Question: So I'm trying to display multiple angular gauges, and one works fine but the other displays 0.

(I have changed the div number)
Here's the code i'm running...
Thanks ! :)
'''
<script>
var gaugeChart = AmCharts.makeChart( "chartdiv14", {
"type": "gauge",
"theme": "dark",
"axes": [ {
"axisThickness": 1,
"axisAlpha": 0.2,
"tickAlpha": 0.2,
"valueInterval": 20,
"bands": [ {
"color": "#ff0000",
"endValue": 65,
"startValue": 0
}, {
"color": "#f5faf9",
"endValue": 120,
"startValue": 65
}, {
"color": "#84b761",
"endValue": 300,
"innerRadius": "95%",
"startValue": 120
} ],
"bottomText": "0 km/h",
"bottomTextYOffset": -20,
"startValue": -80,
"endValue": 300
} ],
"arrows": [ {} ],
"export": {
"enabled": false
}
} );
setInterval( randomValue, 100 );
// set random value
function randomValue() {
var value3 = Math.round(-4 + Math.random() );
var value4 = -4;
if ( gaugeChart ) {
if ( gaugeChart.arrows ) {
if ( gaugeChart.arrows[ 0 ] ) {
if ( gaugeChart.arrows[ 0 ].setValue ) {
gaugeChart.arrows[ 0 ].setValue( value3 );
gaugeChart.axes[ 0 ].setBottomText( value4 + " subs yesterday" );
}
}
}
}
}
</script>
<script>
var gaugeChart = AmCharts.makeChart( "chartdiv13", {
"type": "gauge",
"theme": "dark",
"axes": [ {
"axisThickness": 1,
"axisAlpha": 0.2,
"tickAlpha": 0.2,
"valueInterval": 20,
"bands": [ {
"color": "#ff0000",
"endValue": 65,
"startValue": 0
}, {
"color": "#f5faf9",
"endValue": 120,
"startValue": 65
}, {
"color": "#84b761",
"endValue": 300,
"innerRadius": "95%",
"startValue": 120
} ],
"bottomText": "0 km/h",
"bottomTextYOffset": -20,
"endValue": 300
}
],
"arrows": [ {} ],
"export": {
"enabled": false
}
} );
setInterval( randomValue2, 100 );
// set random value
function randomValue2() {
var value1 = Math.round(53 + Math.random() );
var value2 = 53;
if ( gaugeChart ) {
if ( gaugeChart.arrows ) {
if ( gaugeChart.arrows[ 0 ] ) {
if ( gaugeChart.arrows[ 0 ].setValue ) {
gaugeChart.arrows[ 0 ].setValue( value1 );
gaugeChart.axes[ 0 ].setBottomText( value2 + " follows yesterday" );
}
}
}
}
}
</script>
'''
I'm not sure if it's a math conflict or just a syntax error somewhere, and by deleting one the other starts working...
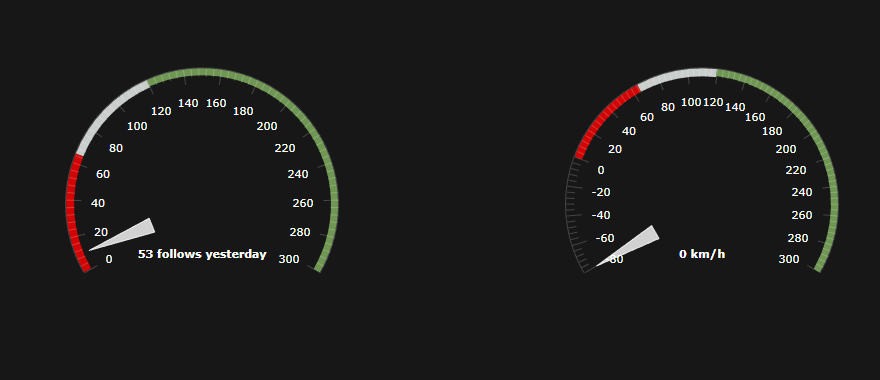
Answer: You need to change the variable in your second gauge chart and also change it in the associated random function. Right now you're using 'gaugeChart' for both return values in AmCharts.makeChart, so the second chart is being used.
'''
var gaugeChart = AmCharts.makeChart("chartdiv14", {
// stuff
});
function randomValue() {
// ...
// variable references should point to gaugeChart
}
// change the name of this variable for this chart
var gaugeChart2 = AmCharts.makeChart("chartdiv13", {
// stuff
});
function randomValue2() {
// ...
// change references to gaugeChart to gaugeChart2 or whatever name you gave it earlier
}
'''
Demo:
'''
var gaugeChart = AmCharts.makeChart( "chartdiv14", {
"type": "gauge",
"theme": "dark",
"axes": [ {
"axisThickness": 1,
"axisAlpha": 0.2,
"tickAlpha": 0.2,
"valueInterval": 20,
"bands": [ {
"color": "#ff0000",
"endValue": 65,
"startValue": 0
}, {
"color": "#f5faf9",
"endValue": 120,
"startValue": 65
}, {
"color": "#84b761",
"endValue": 300,
"innerRadius": "95%",
"startValue": 120
} ],
"bottomText": "0 km/h",
"bottomTextYOffset": -20,
"startValue": -80,
"endValue": 300
} ],
"arrows": [ {} ],
"export": {
"enabled": false
}
} );
setInterval( randomValue, 100 ); //consider setting the values directly in the chart if the value/text is meant to be static instead of calling this every tenth of a second.
// set random value
function randomValue() {
var value3 = Math.round(-4 + Math.random() ); //will always return -4 or -3. Consider removing the random part
var value4 = -4;
if ( gaugeChart ) {
if ( gaugeChart.arrows ) {
if ( gaugeChart.arrows[ 0 ] ) {
if ( gaugeChart.arrows[ 0 ].setValue ) {
gaugeChart.arrows[ 0 ].setValue( value3 );
gaugeChart.axes[ 0 ].setBottomText( value4 + " subs yesterday" );
}
}
}
}
}
var gaugeChart2 = AmCharts.makeChart( "chartdiv13", {
"type": "gauge",
"theme": "dark",
"axes": [ {
"axisThickness": 1,
"axisAlpha": 0.2,
"tickAlpha": 0.2,
"valueInterval": 20,
"bands": [ {
"color": "#ff0000",
"endValue": 65,
"startValue": 0
}, {
"color": "#f5faf9",
"endValue": 120,
"startValue": 65
}, {
"color": "#84b761",
"endValue": 300,
"innerRadius": "95%",
"startValue": 120
} ],
"bottomText": "0 km/h",
"bottomTextYOffset": -20,
"endValue": 300
}
],
"arrows": [ {} ],
"export": {
"enabled": false
}
} );
setInterval( randomValue2, 100 ); //consider setting the values directly in the chart if the value/text is meant to be static instead of calling this every tenth of a second.
// set random value
function randomValue2() {
var value1 = Math.round(53 + Math.random() ); //will always return 53 or 54. Consider removing the Math.random part.
var value2 = 53;
if ( gaugeChart2 ) {
if ( gaugeChart2.arrows ) {
if ( gaugeChart2.arrows[ 0 ] ) {
if ( gaugeChart2.arrows[ 0 ].setValue ) {
gaugeChart2.arrows[ 0 ].setValue( value1 );
gaugeChart2.axes[ 0 ].setBottomText( value2 + " follows yesterday" );
}
}
}
}
}
'''
'''
#chartdiv14, #chartdiv13 {
float: left;
width: 40%;
height: 300px;
}
'''
'''
<script src="https://www.amcharts.com/lib/3/amcharts.js"></script>
<script src="https://www.amcharts.com/lib/3/gauge.js"></script>
<script src="https://www.amcharts.com/lib/3/plugins/export/export.min.js"></script>
<link rel="stylesheet" href="https://www.amcharts.com/lib/3/plugins/export/export.css" type="text/css" media="all" />
<script src="https://www.amcharts.com/lib/3/themes/light.js"></script>
<div id="chartdiv14"></div>
<div id="chartdiv13"></div>
'''
Note that the arrow jittering is due to the 'Math.round(.. + Math.random())' only returning the static value or static value + 1 (i.e. 53 or 54 in 'randomValue2'). You might want to remove the random bit entirely and just use the constant if that's the desired result.